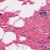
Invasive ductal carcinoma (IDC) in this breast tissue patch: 0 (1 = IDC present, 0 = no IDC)